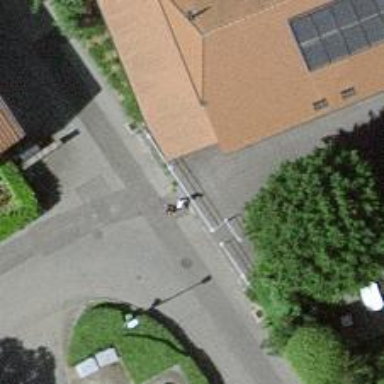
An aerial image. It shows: Cycle barrier.